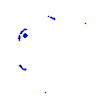
Particle: pion